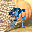
Label: 9